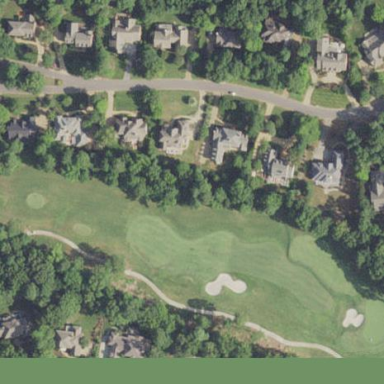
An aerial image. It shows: Area with grass used as rough in golf course.